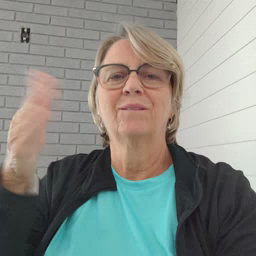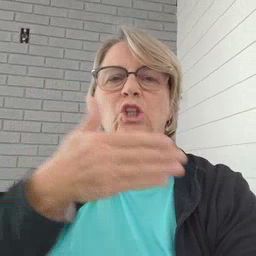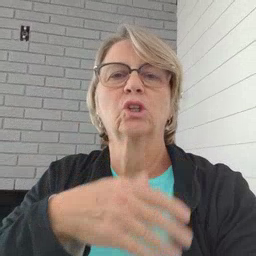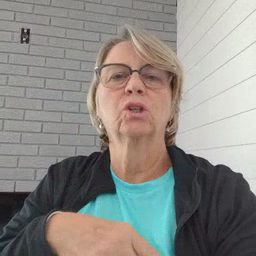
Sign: fish